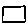
Label: square